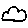
Label: cloud